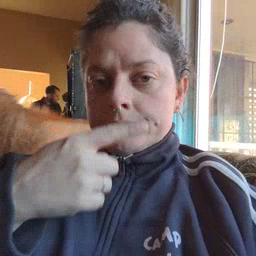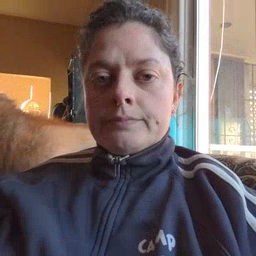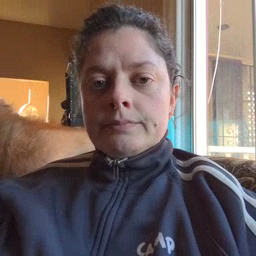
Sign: face